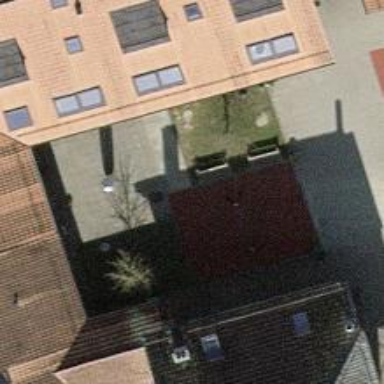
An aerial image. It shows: Playground featuring swings.